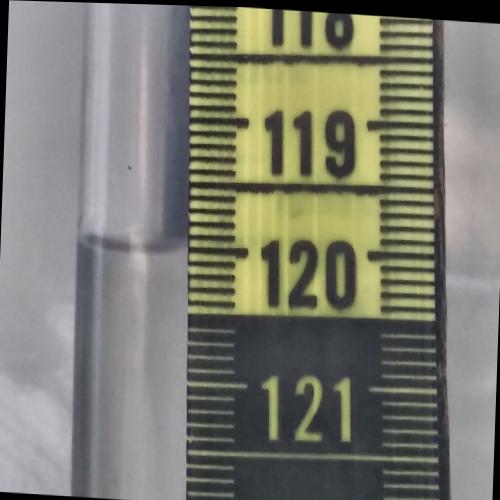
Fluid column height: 120.0 cm